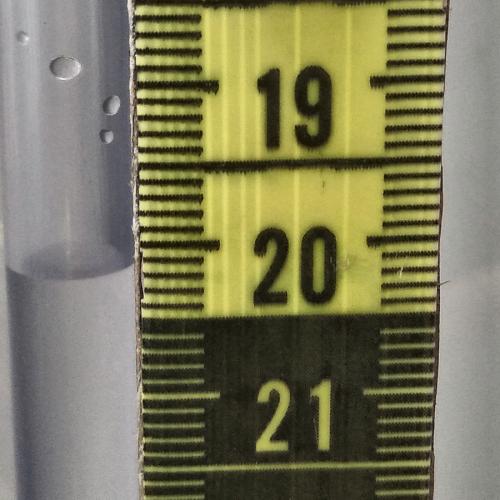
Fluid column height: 20.2 cm